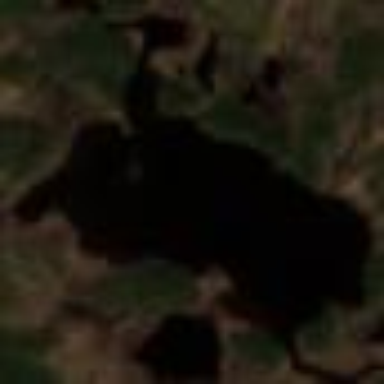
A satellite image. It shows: Serene lake surrounded by nature.